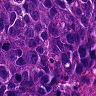
Metastatic tissue present: yes